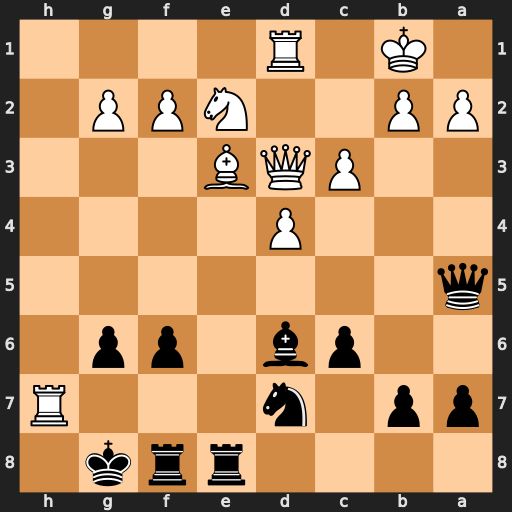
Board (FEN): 4rrk1/pp1n3R/2pb1pp1/q7/3P4/2PQB3/PP2NPP1/1K1R4
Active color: b
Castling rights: -
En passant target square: -
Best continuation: Kxh7 Rh1+ Kg7 Bh6+ Kf7